Question: I use expect in bash shell.But it seems that their syntax conflicts with each other's.Codes is shown below:
'''
1 #! /bin/bash
2
3 SLJ_SERVERS=/data/qq_update/web/servers.conf
4
5 >wrong_server.log
6 while read line
7 do
8 if [[ "$line" == "s"* ]];then
9 export IP DIR
10 IP='echo $line | awk -F: '{print $3}''
11 DIR='echo $line | awk -F: '{print $4}''
12 echo "ip:$IP, dir:$DIR"
13
14 expect <<'END_OF_EXPECT'
exp_internal 1
15 spawn scp2 -o Port=36000 app27805@$env(IP):$env( DIR)/socket/conf/GameServerConfig.xml ./
16 set password "app27805"
17 expect {
18 "(yes/no)?" {
19 send "yes
"
20 expect "password" {
21 send "$password
"
22 }
23 }
24 "Password:" {
25 send "$password
"
26 }
27 }
28 interact
29 END_OF_EXPECT
30 CONFIGURED_IP='grep "ip" GameServerConfig.xml | awk -F" '{print $4}''
31 echo "configured ip:$CONFIGURED_IP" >> configured_ip.log
32 if [[ "$IP" != "$CONFIGURED_IP" ]];then
33 echo "server:$DIR, correct ip:$IP, wrong ip:$CON FIGURED_IP" >> wrong_server.log
34 fi
35 fi
36
37 done < $SLJ_SERVERS
'''
Now I got an error said that:

How can I fix this problem.Thanks for any help.
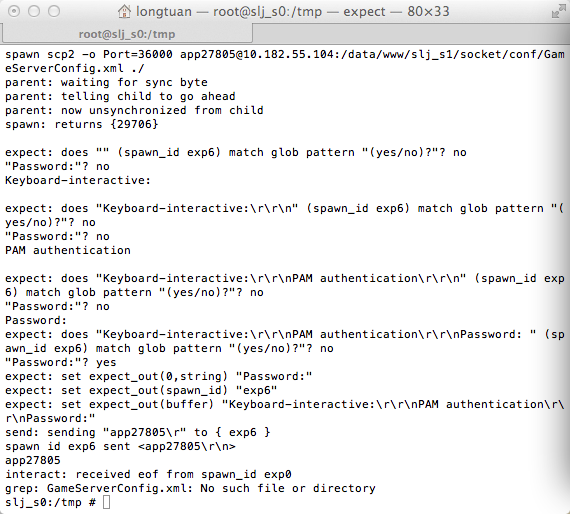
Answer: That's because expect and bash are different languages. You wouldn't put java or assembly code into a bash script and magically get it to work. You have to invoke expect code with the 'expect' interpreter. The contents of line 2 is just a bash comment: '#!' is only special as the first 2 characters of the file (see the execve man page)
Some other errors
- '[[ $line != #* ]]'- '-F'- '-eq/-ne''=/!='
'''
while read line
do
if [[ "$line" != #* ]];then
export IP DIR
read _ _ IP DIR <<< "$line"
expect -c <<'END_OF_EXPECT'
spawn scp2 -o Port=36000 app27805@$env(IP):$env(DIR)/socket/conf/GameServerConfig.xml ./
set password "app27805"
expect {
"(yes/no)?" {
send "yes
"
expect "password" {
send "$password
"
}
}
"Password:" {
send "$password
"
}
}
interact
END_OF_EXPECT
CONFIGURED_IP=$(awk -F " '/ip/ {print $4; exit}' GameServerConfig.xml)
if [ "$IP" != "$CONFIGURED_IP" ]; then
echo "server:$DIR, correct ip:$IP, wrong ip:$CONFIGURED_IP"
fi
fi
done < $SLJ_SERVERS
'''
Note that I single quoted the first END_OF_EXPECT token -- that puts the whole script in single quotes so the expect variables will be handled by expect, not bash. Also the terminating END_OF_EXPECT token must not have any additional whitespace before or after it on the line.